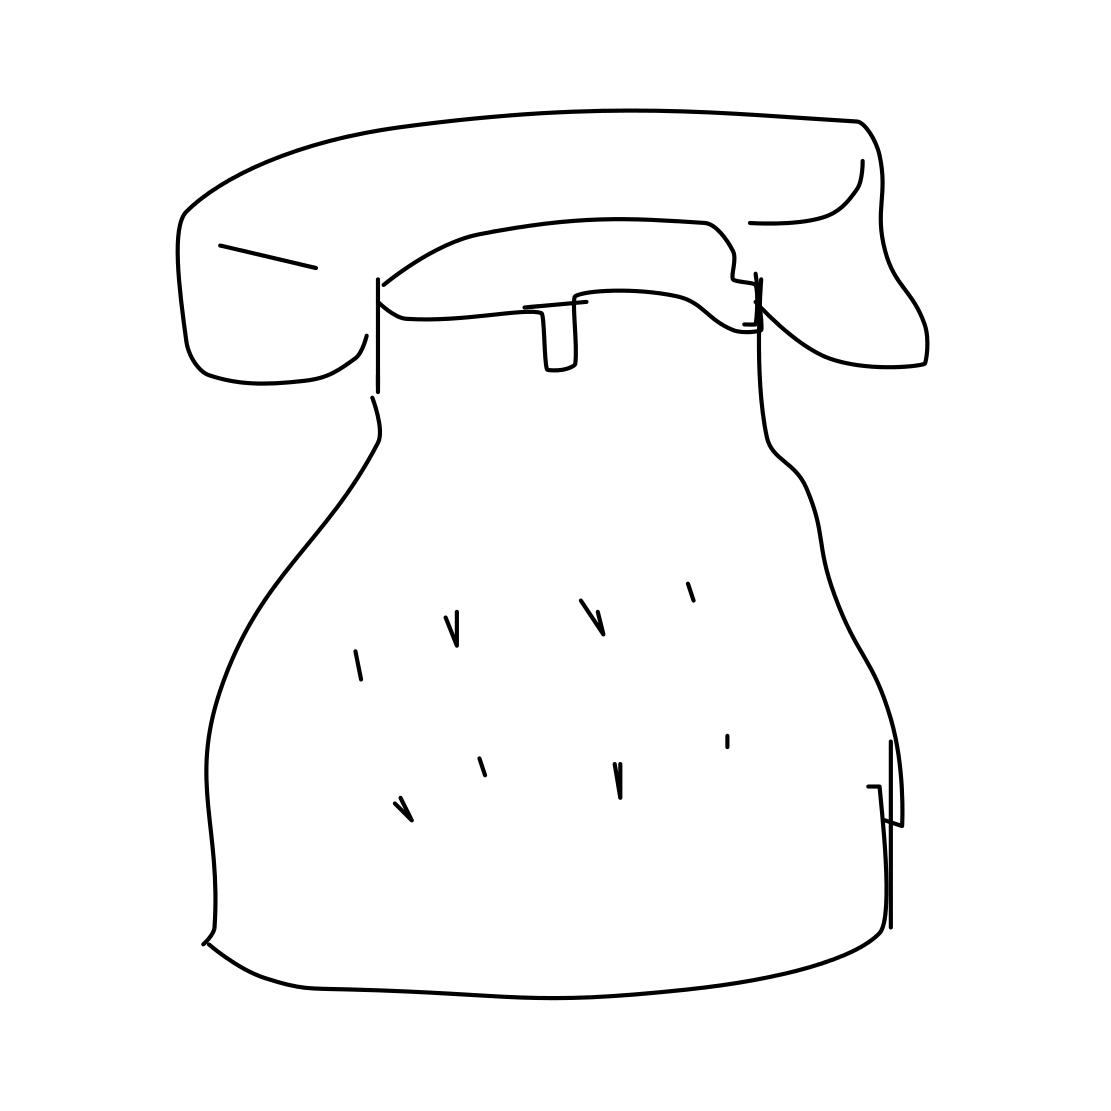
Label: telephone